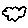
Label: cloud